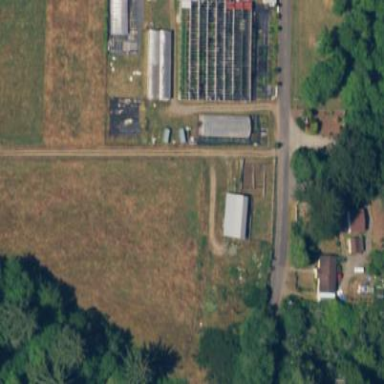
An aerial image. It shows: Farmyard area.